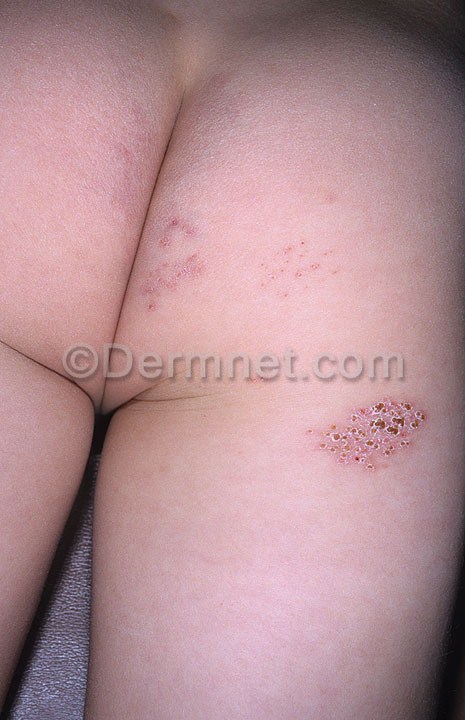
Disease: Warts Molluscum and other Viral Infections